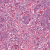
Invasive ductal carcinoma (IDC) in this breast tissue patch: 1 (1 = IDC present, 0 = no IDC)